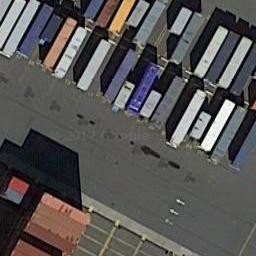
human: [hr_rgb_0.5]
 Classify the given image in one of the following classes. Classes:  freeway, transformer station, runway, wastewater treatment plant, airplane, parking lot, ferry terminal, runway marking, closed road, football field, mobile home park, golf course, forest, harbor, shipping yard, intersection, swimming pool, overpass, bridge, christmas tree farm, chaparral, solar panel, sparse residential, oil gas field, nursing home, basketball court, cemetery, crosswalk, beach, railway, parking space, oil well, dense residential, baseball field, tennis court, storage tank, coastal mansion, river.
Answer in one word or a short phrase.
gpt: shipping yard